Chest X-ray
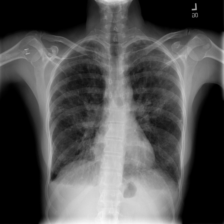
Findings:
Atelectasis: negative
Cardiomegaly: negative
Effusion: negative
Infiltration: negative
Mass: negative
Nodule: negative
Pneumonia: negative
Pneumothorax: negative
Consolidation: negative
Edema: negative
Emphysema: negative
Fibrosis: positive
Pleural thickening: negative
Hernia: negative